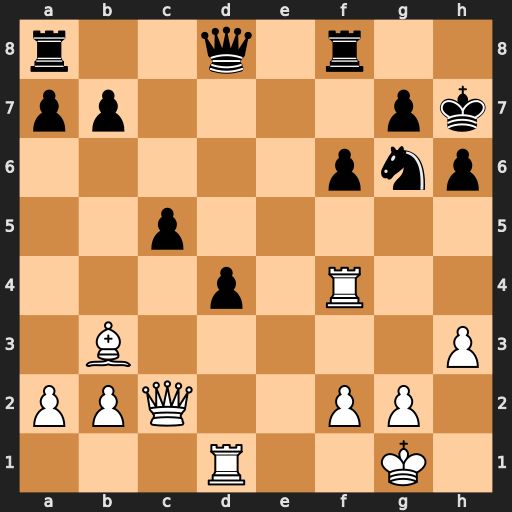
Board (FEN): r2q1r2/pp4pk/5pnp/2p5/3p1R2/1B5P/PPQ2PP1/3R2K1
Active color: w
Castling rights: -
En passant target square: -
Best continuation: Qf5 Qc8 Be6 Qxe6 Qxe6